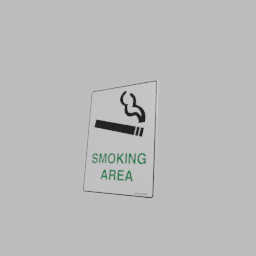
Label: decoration